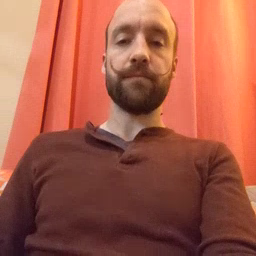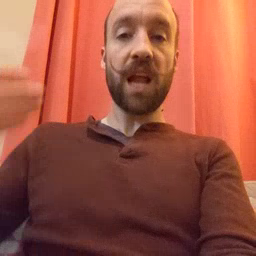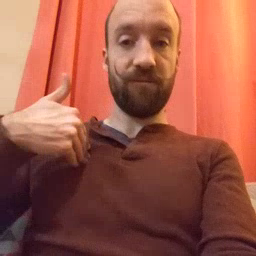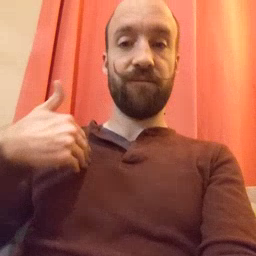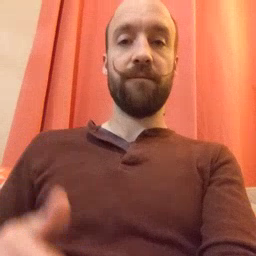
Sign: have